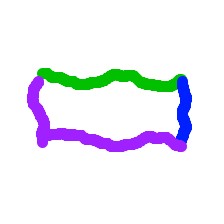
Shape: rectangle